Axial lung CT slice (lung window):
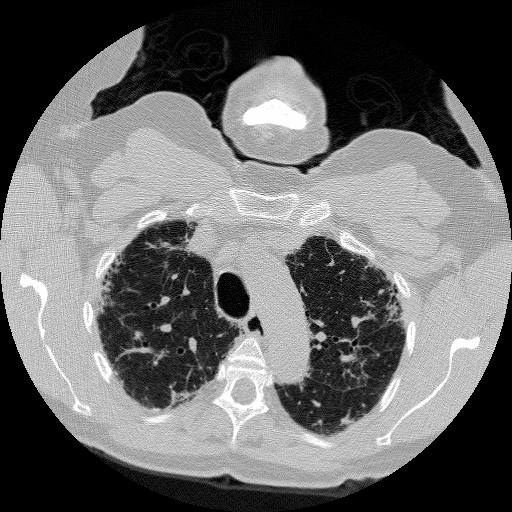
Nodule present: no